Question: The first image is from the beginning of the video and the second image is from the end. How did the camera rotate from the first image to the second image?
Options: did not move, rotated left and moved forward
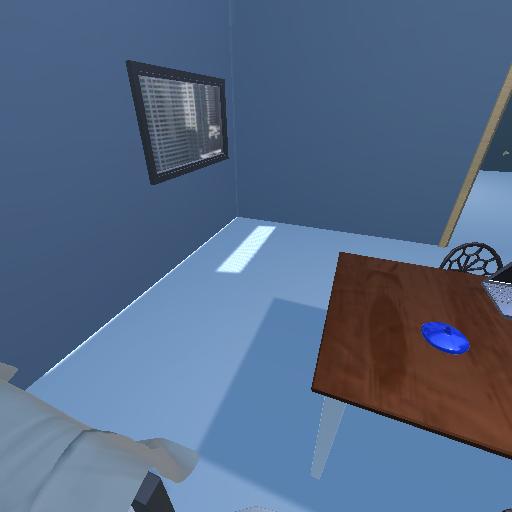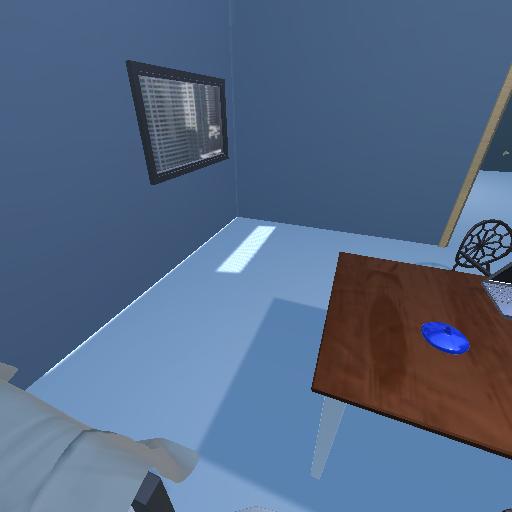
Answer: did not move